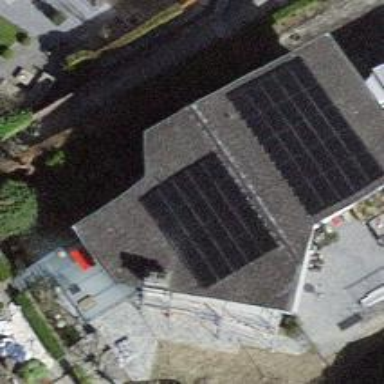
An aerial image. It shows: Solar power generator with photovoltaic panels.